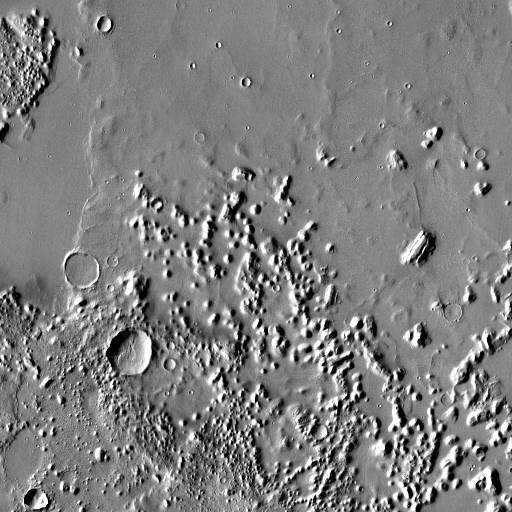
Crater classes present: Background, Other, Buried